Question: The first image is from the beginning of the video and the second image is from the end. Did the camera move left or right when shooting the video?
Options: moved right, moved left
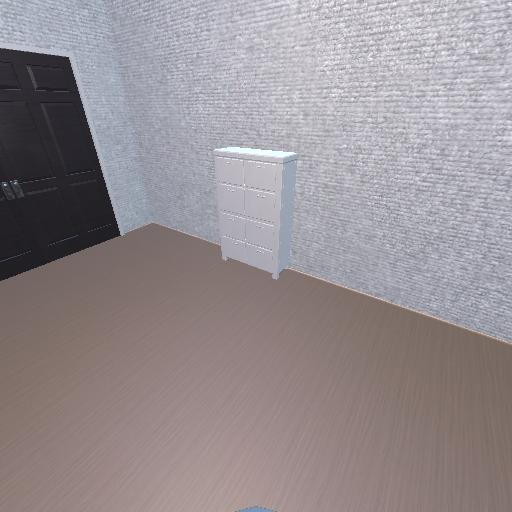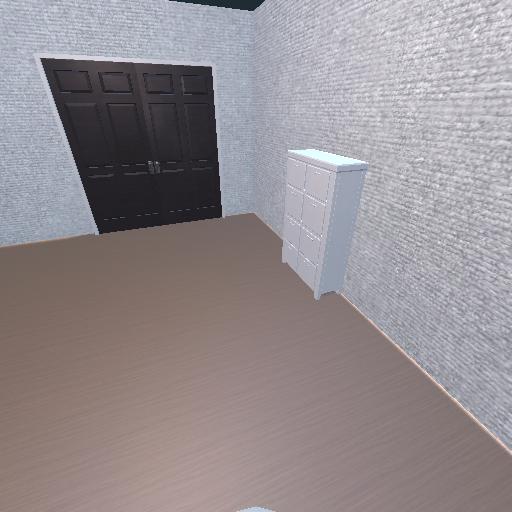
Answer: moved right